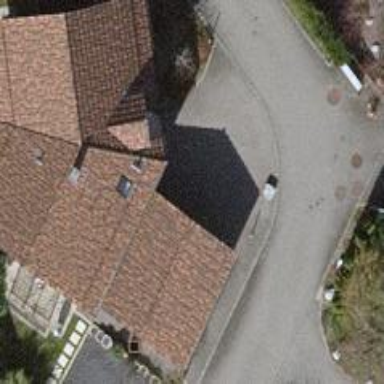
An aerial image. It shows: Simple and straightforward house.